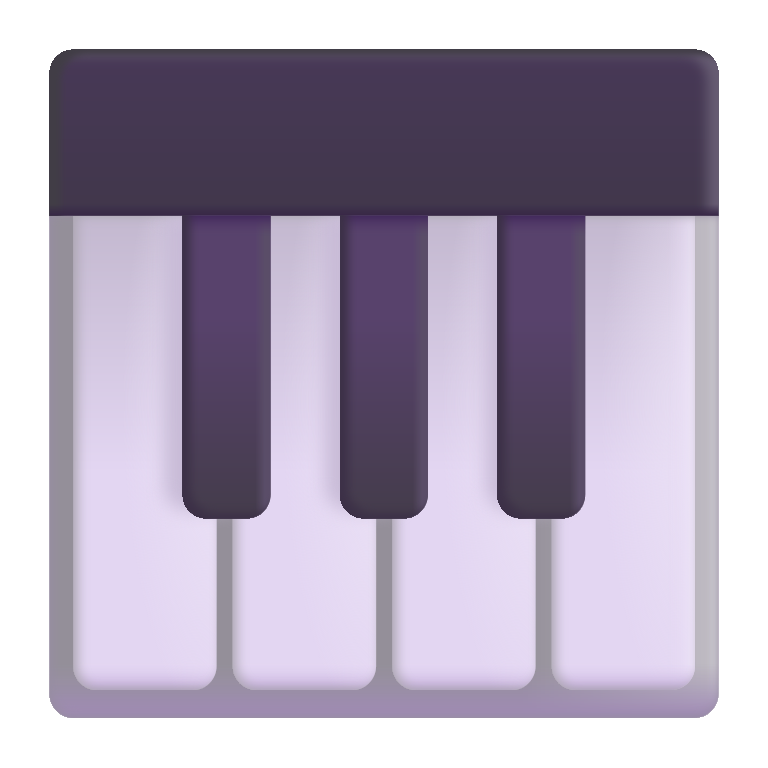
musical keyboard color